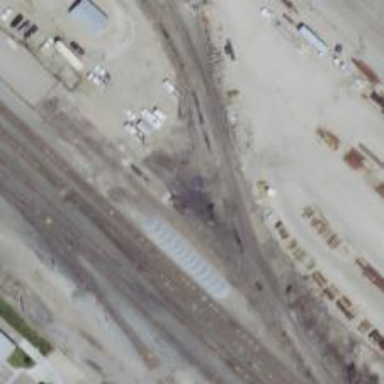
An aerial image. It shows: Railway siding for service.